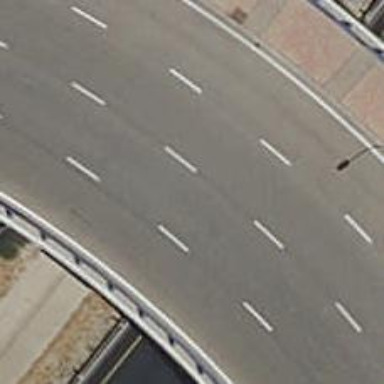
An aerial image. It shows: Primary highway bridge over roundabout.